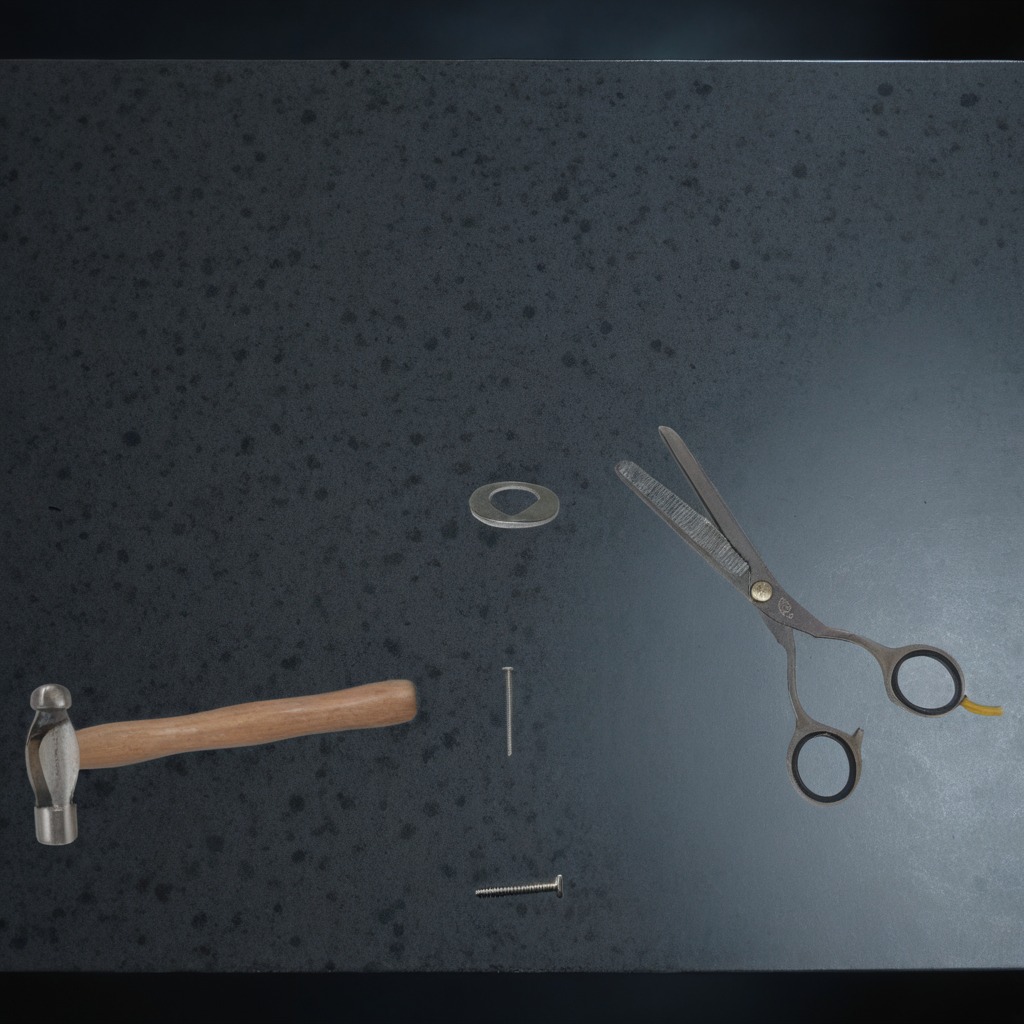
A flat metal washer, a metal machine screw, an iron nail, a hammer, and a pair of scissors are lying on the clean granite table inside a workshop at night.